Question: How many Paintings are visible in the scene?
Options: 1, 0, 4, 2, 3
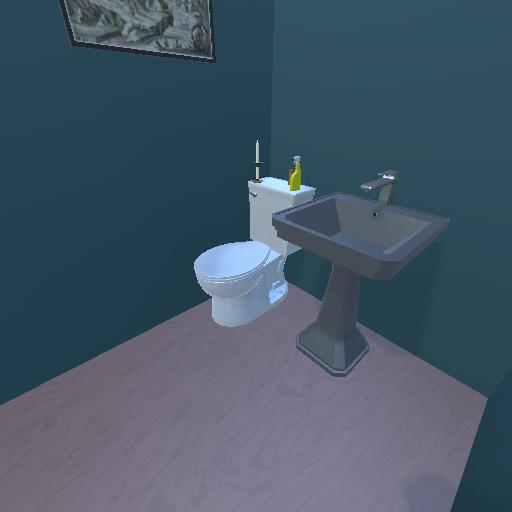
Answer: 1